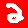
Digit: 2